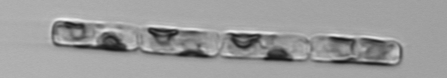
Label: Guinardia_delicatula